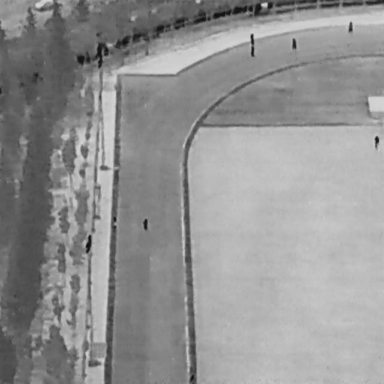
There are eight People in the infrared image.